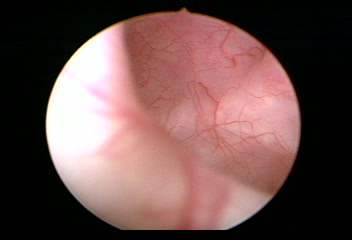
Modality: WLC
Class: Normal mucosa
Bladder cancer association: No